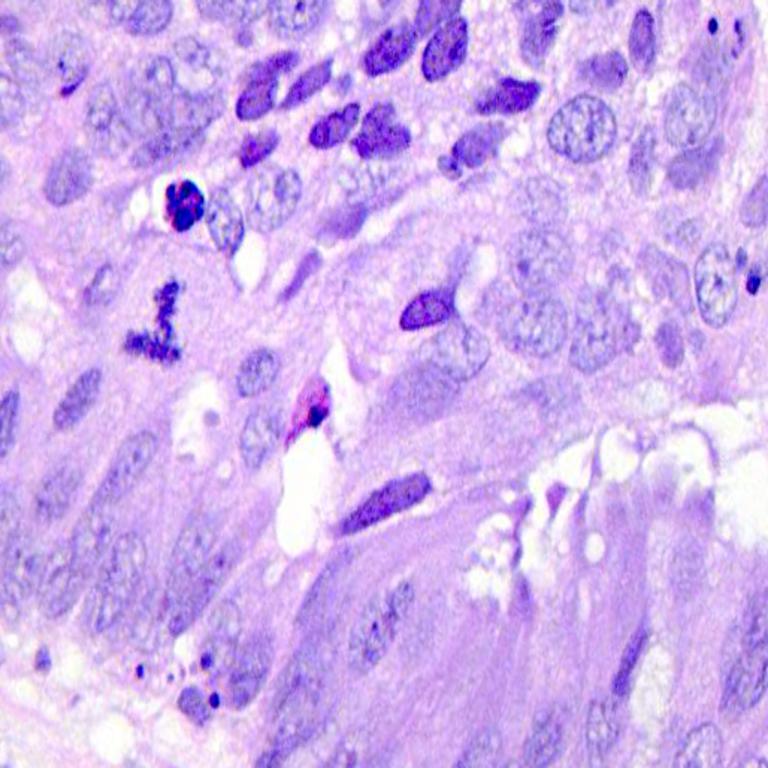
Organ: colon
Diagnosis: adenocarcinomas